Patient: sex F, age 31
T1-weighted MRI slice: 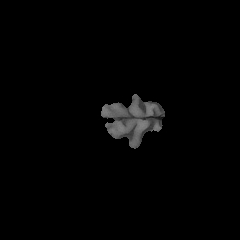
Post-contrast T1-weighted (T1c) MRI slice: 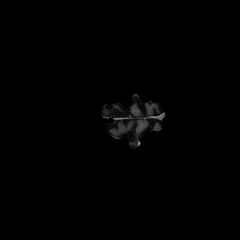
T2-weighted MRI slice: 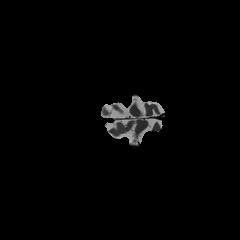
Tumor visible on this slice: no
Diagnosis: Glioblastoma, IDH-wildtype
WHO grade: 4